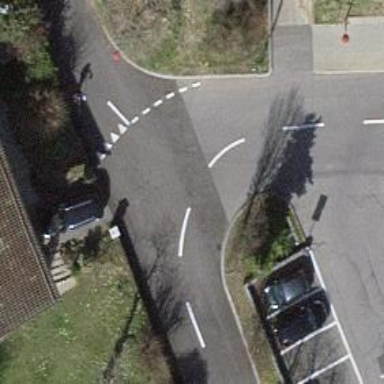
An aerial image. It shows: Residential road with asphalt surface and lane markings.